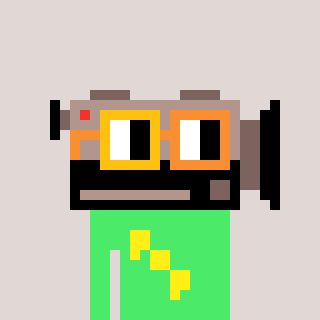
a pixel art character with square yellow and orange glasses, a camcorder-shaped head and a teal-colored body on a warm background